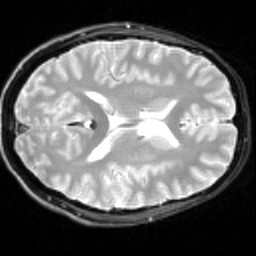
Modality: inplaneT2
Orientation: axial
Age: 25
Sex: male